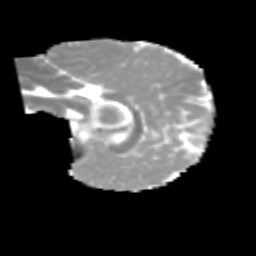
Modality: MD
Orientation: sagittal
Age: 7
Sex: male
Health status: healthy